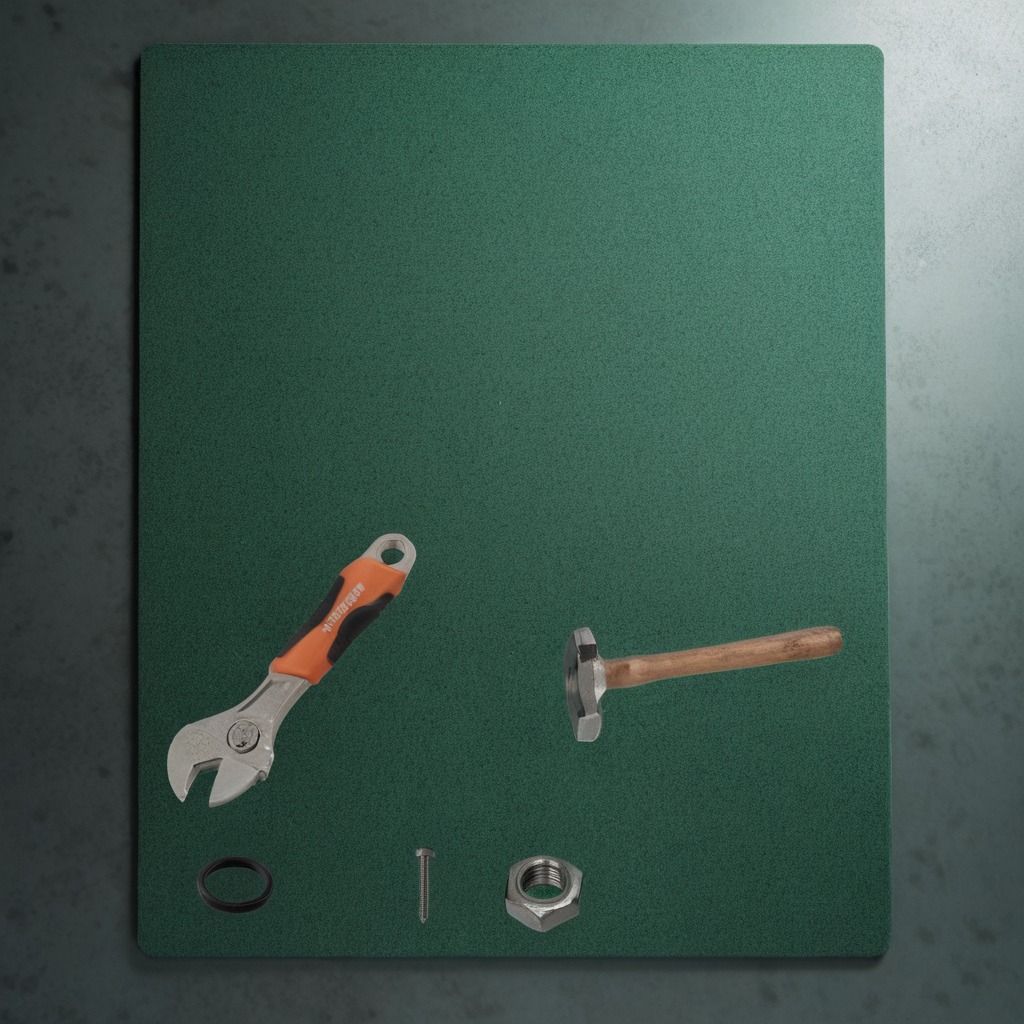
A rubber o-ring, a hammer, a metal machine screw, a metal nut, and a wrench are lying on a clean granite tabletop covered with a green rubber mat inside a workshop under bright overhead lighting crisp shadows high clarity worn but beneath the mat.